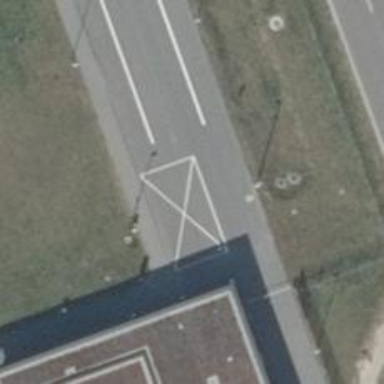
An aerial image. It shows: Asphalt road designated for service vehicles.